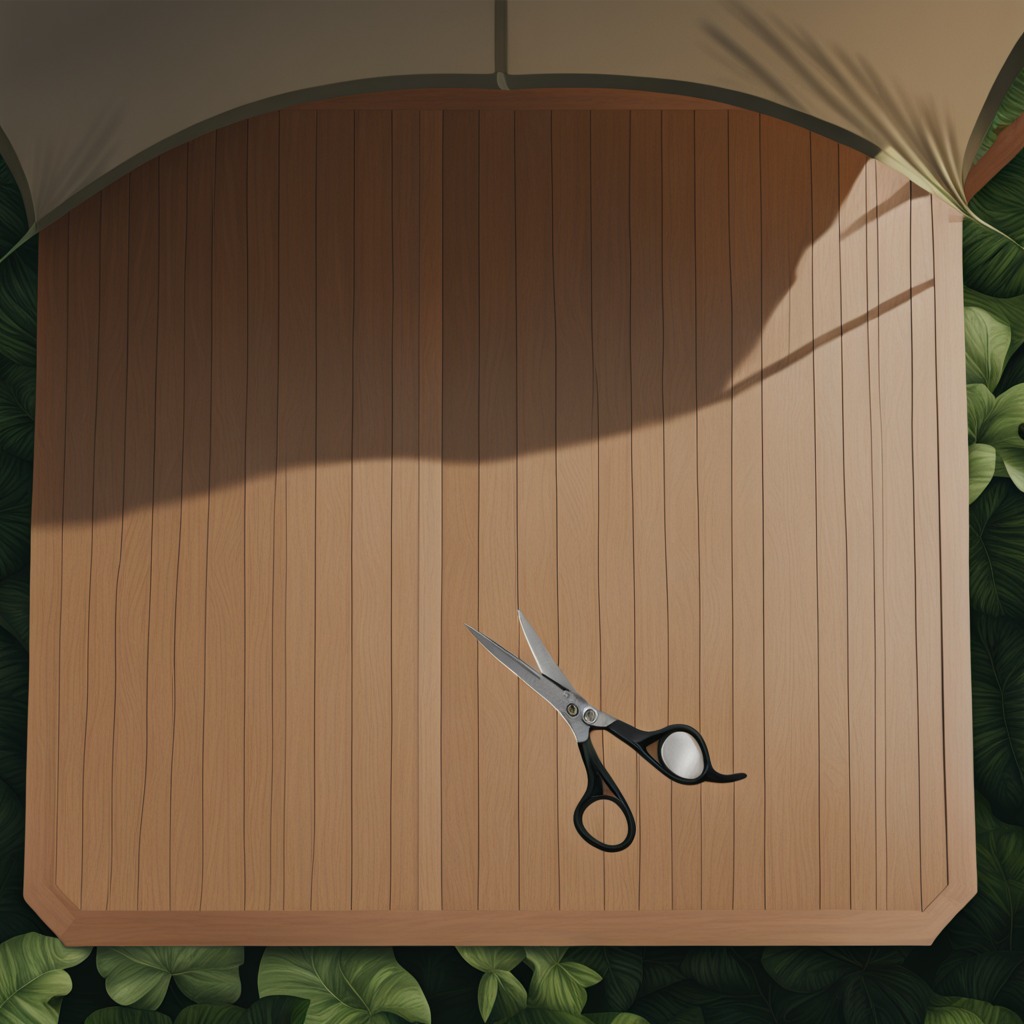
A scissor is lying on the wooden table.